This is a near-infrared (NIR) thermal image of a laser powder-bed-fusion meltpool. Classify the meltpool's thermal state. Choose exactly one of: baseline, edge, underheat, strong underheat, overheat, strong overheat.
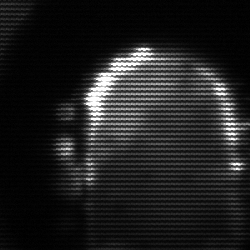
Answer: baseline